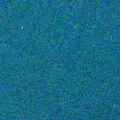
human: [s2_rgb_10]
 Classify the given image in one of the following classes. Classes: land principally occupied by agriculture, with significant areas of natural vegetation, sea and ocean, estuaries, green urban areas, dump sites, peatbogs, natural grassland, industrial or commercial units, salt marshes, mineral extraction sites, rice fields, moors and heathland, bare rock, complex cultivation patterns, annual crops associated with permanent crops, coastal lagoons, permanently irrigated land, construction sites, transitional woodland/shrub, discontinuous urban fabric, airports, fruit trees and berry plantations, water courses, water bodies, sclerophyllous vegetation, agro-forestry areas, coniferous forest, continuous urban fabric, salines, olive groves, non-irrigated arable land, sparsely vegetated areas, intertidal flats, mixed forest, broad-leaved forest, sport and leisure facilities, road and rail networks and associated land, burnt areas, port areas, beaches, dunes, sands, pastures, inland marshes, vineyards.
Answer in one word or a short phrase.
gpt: sea and ocean